Question: I have Windows 8 64bit. I try to run a simple program written in C++. I used DevC++ and CodeBlocks but I have the same problem only in Windows 8. I tried on Windows XP and it was perfectly running.
Result after compile and run.(tested on DevC++ too):

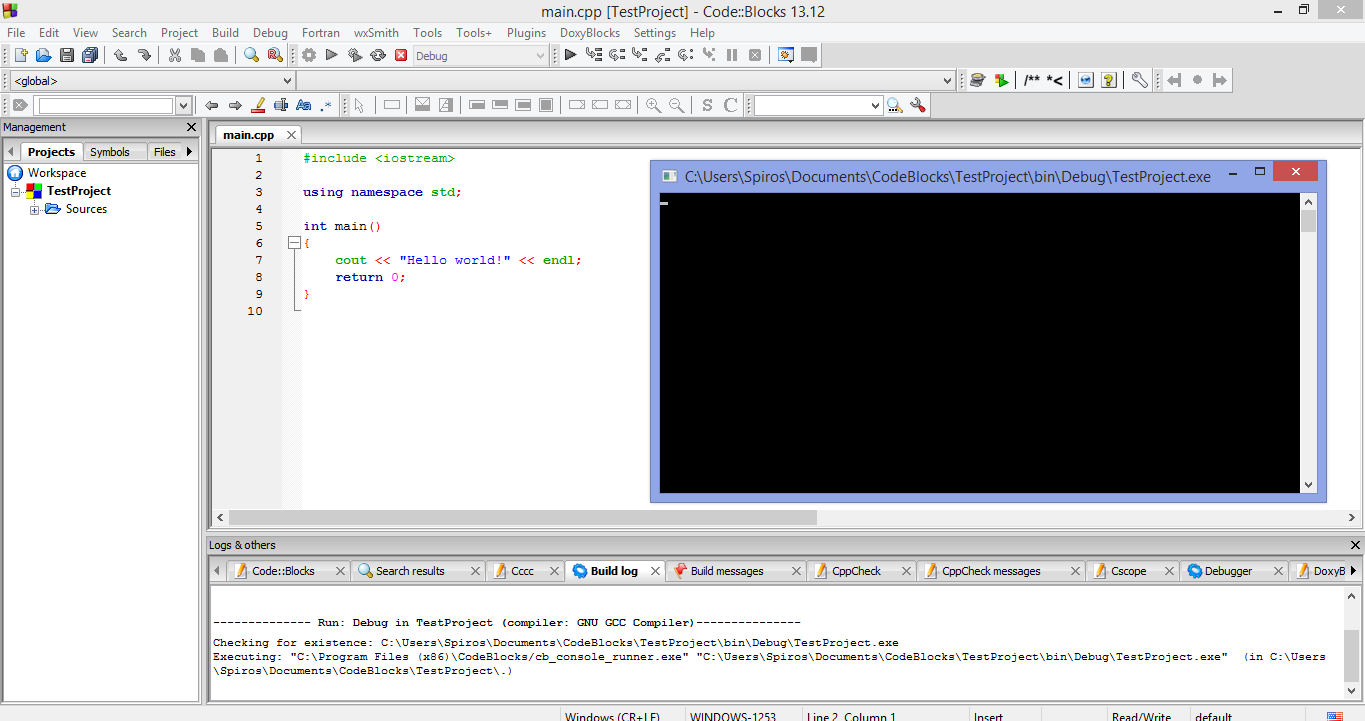
Answer: Do you use Avast? Is so try disabling and then test if program runs.
If it fixes problem add exception for your folder with c++ projects. Or try different antivirus.